Question: I have done some changes to my project and now I am getting above message when running the app and don't how how to debug it.
I have read <URL> that I have to put a break point in '-[NSCFDictionary setObject:forKey:]' and set a condition as well.
But, how do I set the condition they mentioned? (Stop only when value is nil) I am on Xcode4 and only get this window when trying to set a breakpoint.
Currently it stops at every '-[NSCFDictionary setObject:forKey:]' which is not very helpful since it will stop even in correct calls and Apple's internal calls as well (too many!)

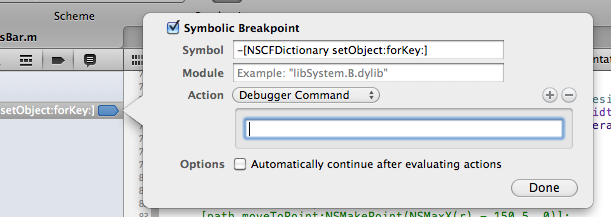
Answer: Remove that breakpoint and add an Exception breakpoint. This will stop on any exception (like attempting to insert nil into a dictionary). It's good practice to leave this breakpoint on for all debugging sessions, that way even intermittent exceptions (those hard-to-find problems) will be caught in the debugger the moment they happen.
To add an Exception breakpoint, click the Add (+) button at the bottom of the breakpoints list and click Add Exception Breakpoint. Leave it configured as-is.